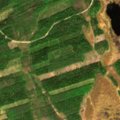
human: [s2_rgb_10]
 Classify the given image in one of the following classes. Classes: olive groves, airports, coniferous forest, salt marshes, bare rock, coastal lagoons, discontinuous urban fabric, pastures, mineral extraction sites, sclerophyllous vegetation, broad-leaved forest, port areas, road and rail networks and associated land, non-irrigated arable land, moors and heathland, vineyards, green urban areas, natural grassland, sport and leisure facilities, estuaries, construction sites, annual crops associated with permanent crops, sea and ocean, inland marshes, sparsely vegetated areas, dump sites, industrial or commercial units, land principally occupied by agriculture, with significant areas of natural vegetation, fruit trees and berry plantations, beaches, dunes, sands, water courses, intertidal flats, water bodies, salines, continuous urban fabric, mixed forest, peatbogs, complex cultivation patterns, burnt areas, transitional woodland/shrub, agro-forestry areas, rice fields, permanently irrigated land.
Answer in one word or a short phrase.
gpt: coniferous forest, mixed forest, peatbogs